Question: I have a problem when I try to reinstall the ODT 2017: I already had it installed, but when I opened Visual Studio and wanted to check the connection it shows the error "The requested .NET Framework data provider is not found. It may not be installed."
I uninstalled it, and then when I wanted to reinstall it, I was amazed at the error that it was still installed, "Oracle Developer Tools for Visual Studio 2017 is already installed. Please uninstall and try again."
I don't know if I have a folder or file in a hidden folder...

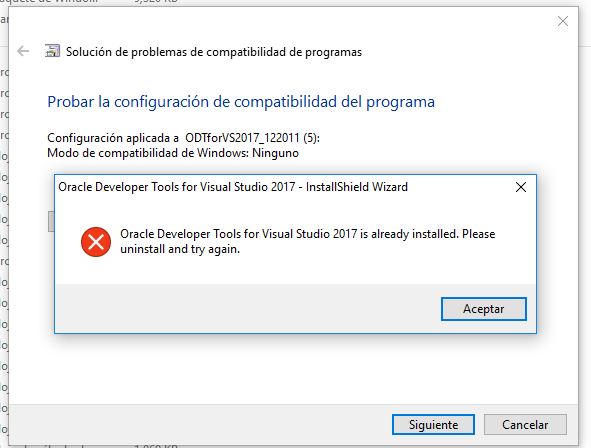
Answer: Okay, I am not exactly sure why this worked but I don't want to mess with it since it is working great right now.
I had tried all the methods of manually removing Oracle software and none of that seemed to work. I started exploring the command line options and was trying to force an uninstall even though it wasn't installed. I was hoping it would clear something out.
From command line I tried:
'''
ODTforVS2017_122010.exe /V /uninstall
'''
However, instead of uninstalling anything, it launched into the normal install. Only this time, it worked! Go figure.
Just in case this had something to do with it... Just before this, I accidentally started the install for the VS 2015 version which started normally. Was really excited until I realized it was the wrong version. Maybe this cleared something out? No idea...
I have to move on and finish before the deadline. I hope this helps you.
Karl